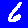
Digit: 6